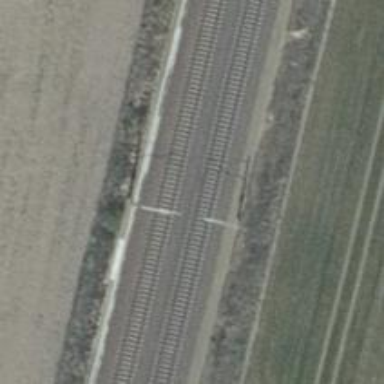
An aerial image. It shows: Milestone along the railway with catenary mast.